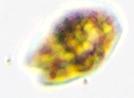
Label: Akashiwo